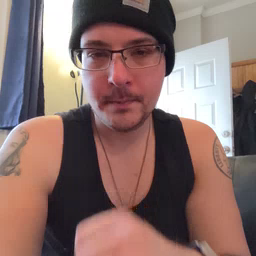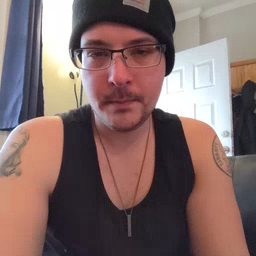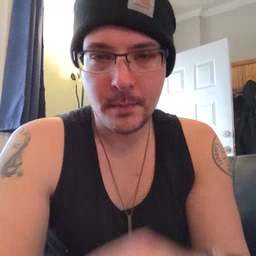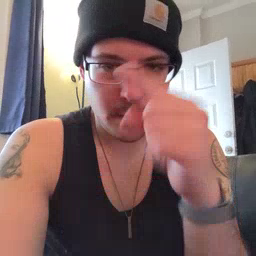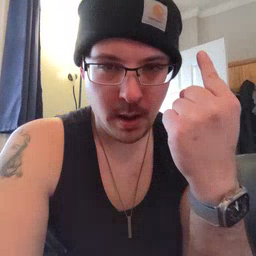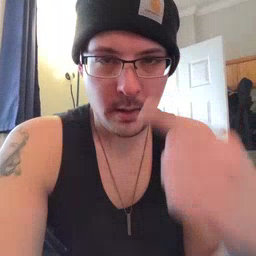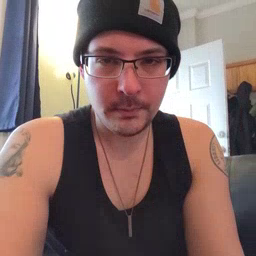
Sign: black